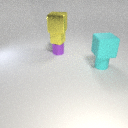
small purple metal cylinder to the left of small cyan rubber cylinder